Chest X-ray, AP view. Patient: 74 years old, sex M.
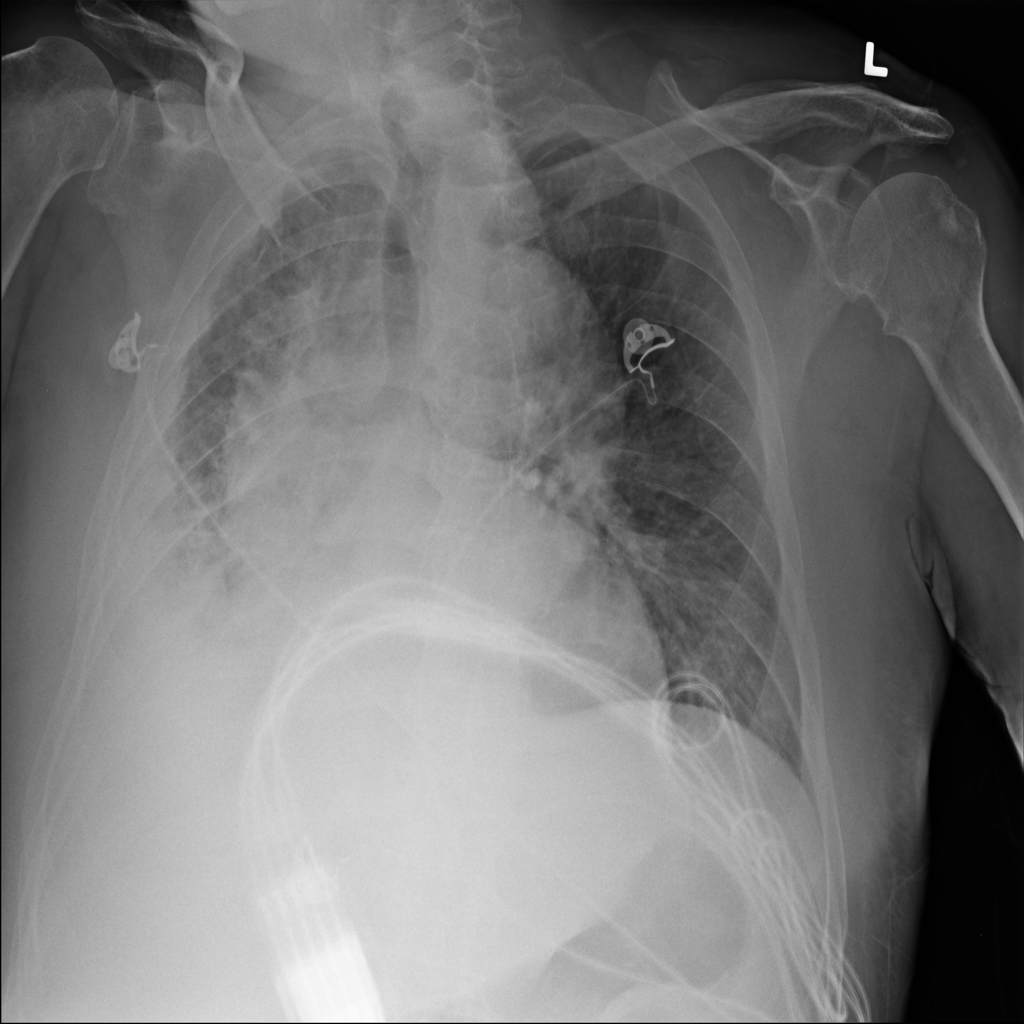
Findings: Cardiomegaly, Effusion, Pleural_Thickening